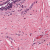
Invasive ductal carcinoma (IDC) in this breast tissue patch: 0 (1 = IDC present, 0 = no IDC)